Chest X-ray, PA view. Patient: 66 years old, sex M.
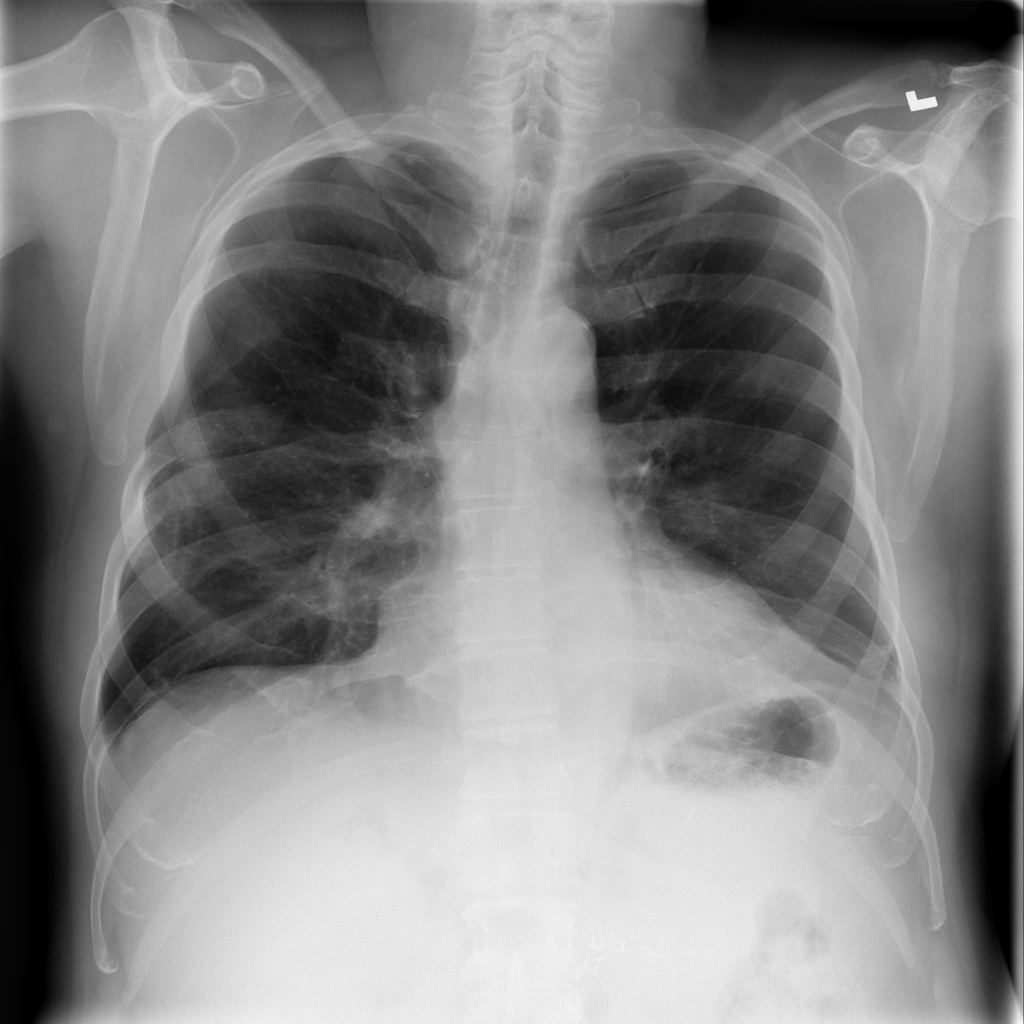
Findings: No Finding